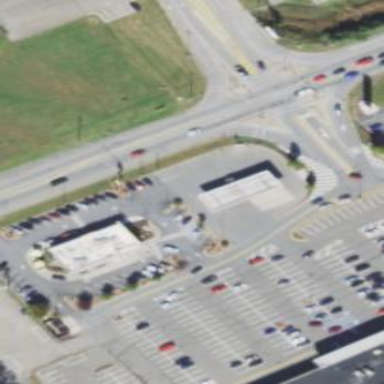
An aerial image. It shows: Fuel station.